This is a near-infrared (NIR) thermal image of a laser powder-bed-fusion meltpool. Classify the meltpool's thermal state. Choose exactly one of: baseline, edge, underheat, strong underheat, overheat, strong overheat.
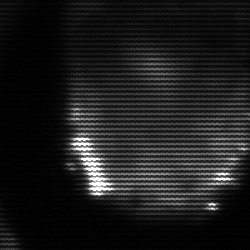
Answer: edge